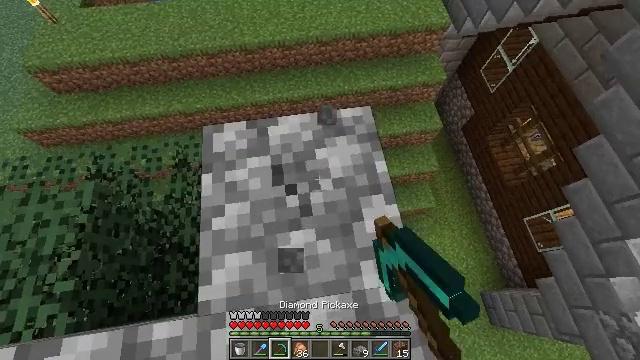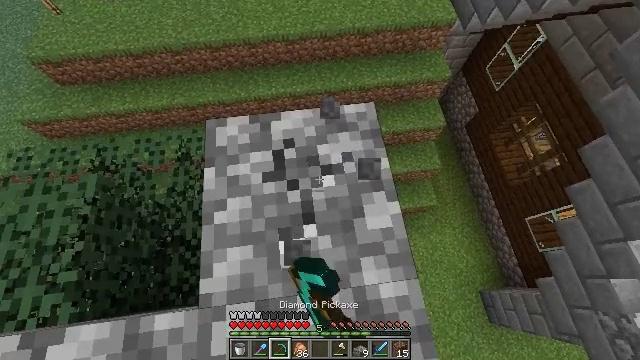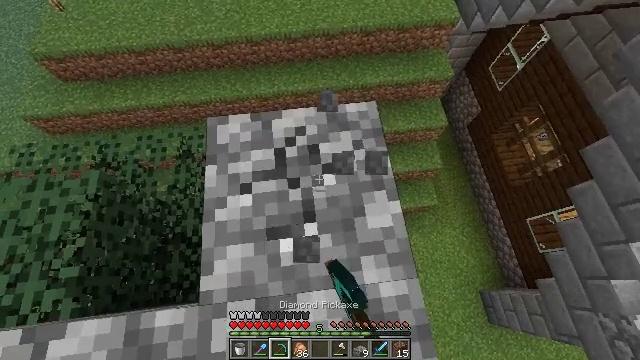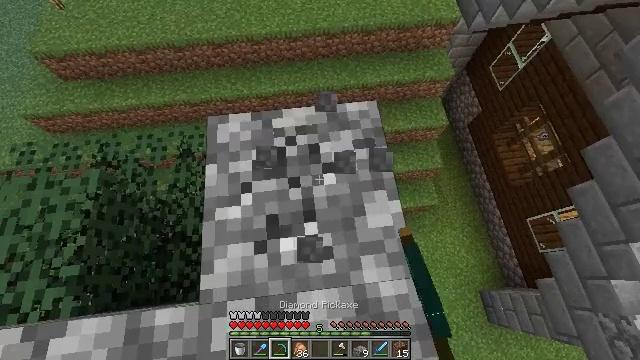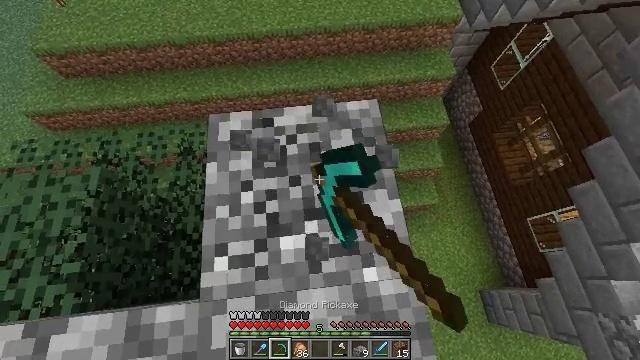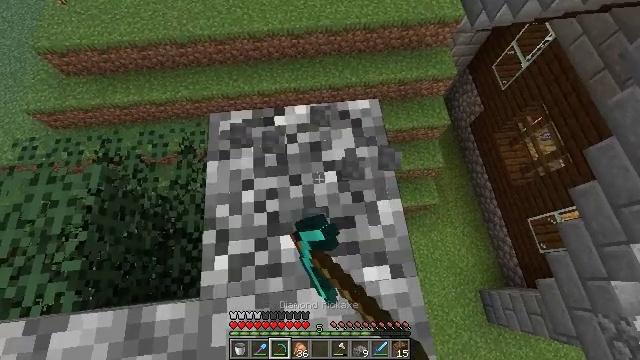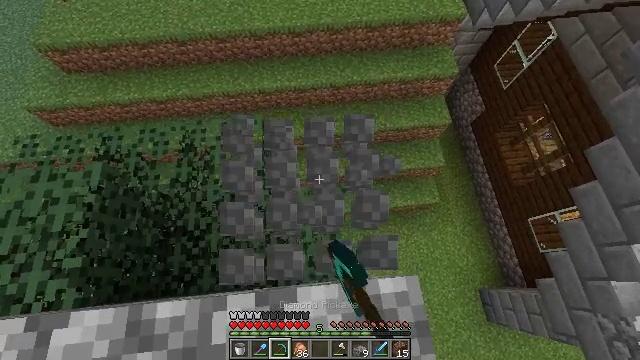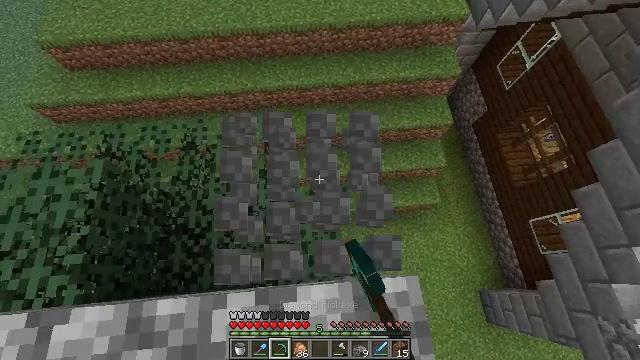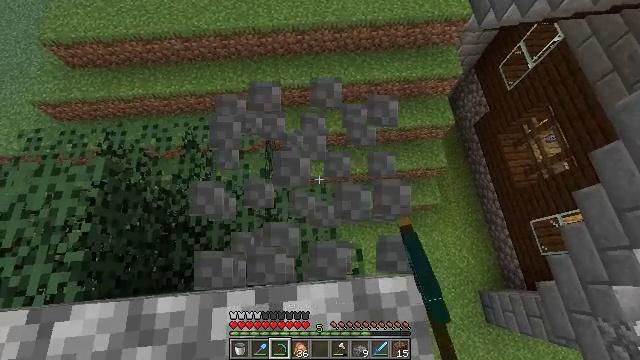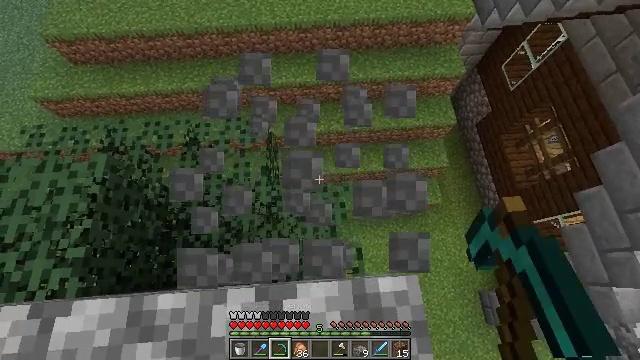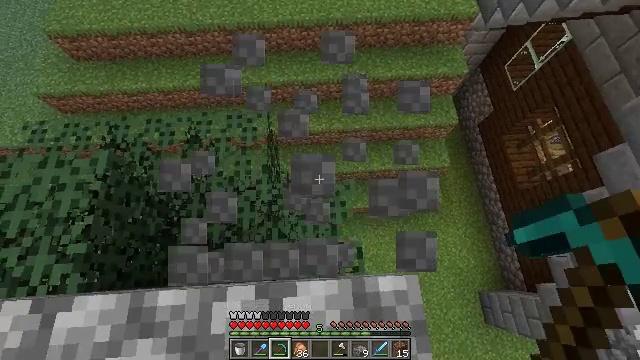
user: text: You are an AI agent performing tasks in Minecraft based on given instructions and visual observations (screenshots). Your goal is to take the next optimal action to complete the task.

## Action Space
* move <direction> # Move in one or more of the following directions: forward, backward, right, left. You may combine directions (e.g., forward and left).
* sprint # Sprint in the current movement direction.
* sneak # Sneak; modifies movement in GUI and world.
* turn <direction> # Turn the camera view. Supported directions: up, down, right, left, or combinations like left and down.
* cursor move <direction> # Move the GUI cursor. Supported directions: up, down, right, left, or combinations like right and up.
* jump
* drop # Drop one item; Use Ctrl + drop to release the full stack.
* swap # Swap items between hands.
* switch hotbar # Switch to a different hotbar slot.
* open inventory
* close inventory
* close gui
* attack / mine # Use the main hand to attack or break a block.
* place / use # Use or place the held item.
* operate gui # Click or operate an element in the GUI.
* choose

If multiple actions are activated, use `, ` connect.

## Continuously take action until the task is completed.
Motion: motion action
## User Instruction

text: Mine the cobblestone slab.
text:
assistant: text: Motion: sneak, turn left, attack / mine
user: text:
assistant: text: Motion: sneak, attack / mine
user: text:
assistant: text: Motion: sneak, attack / mine
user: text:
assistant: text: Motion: sneak, attack / mine
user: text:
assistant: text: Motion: sneak, attack / mine
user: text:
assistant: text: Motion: sneak, attack / mine
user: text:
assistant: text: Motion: sneak, attack / mine
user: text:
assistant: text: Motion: sneak, attack / mine
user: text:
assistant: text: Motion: sneak, attack / mine
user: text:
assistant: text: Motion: sneak, attack / mine
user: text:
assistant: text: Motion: sneak, attack / mine